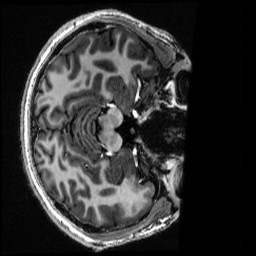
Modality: MP2RAGE
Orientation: axial
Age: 21
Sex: female
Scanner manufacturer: siemens
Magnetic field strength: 6.98 T
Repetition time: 6 s
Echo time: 0.00283 s